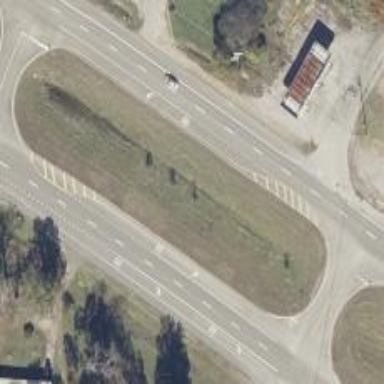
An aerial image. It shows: Primary highway with asphalt surface and dual carriageway.